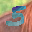
Label: 5